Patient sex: M
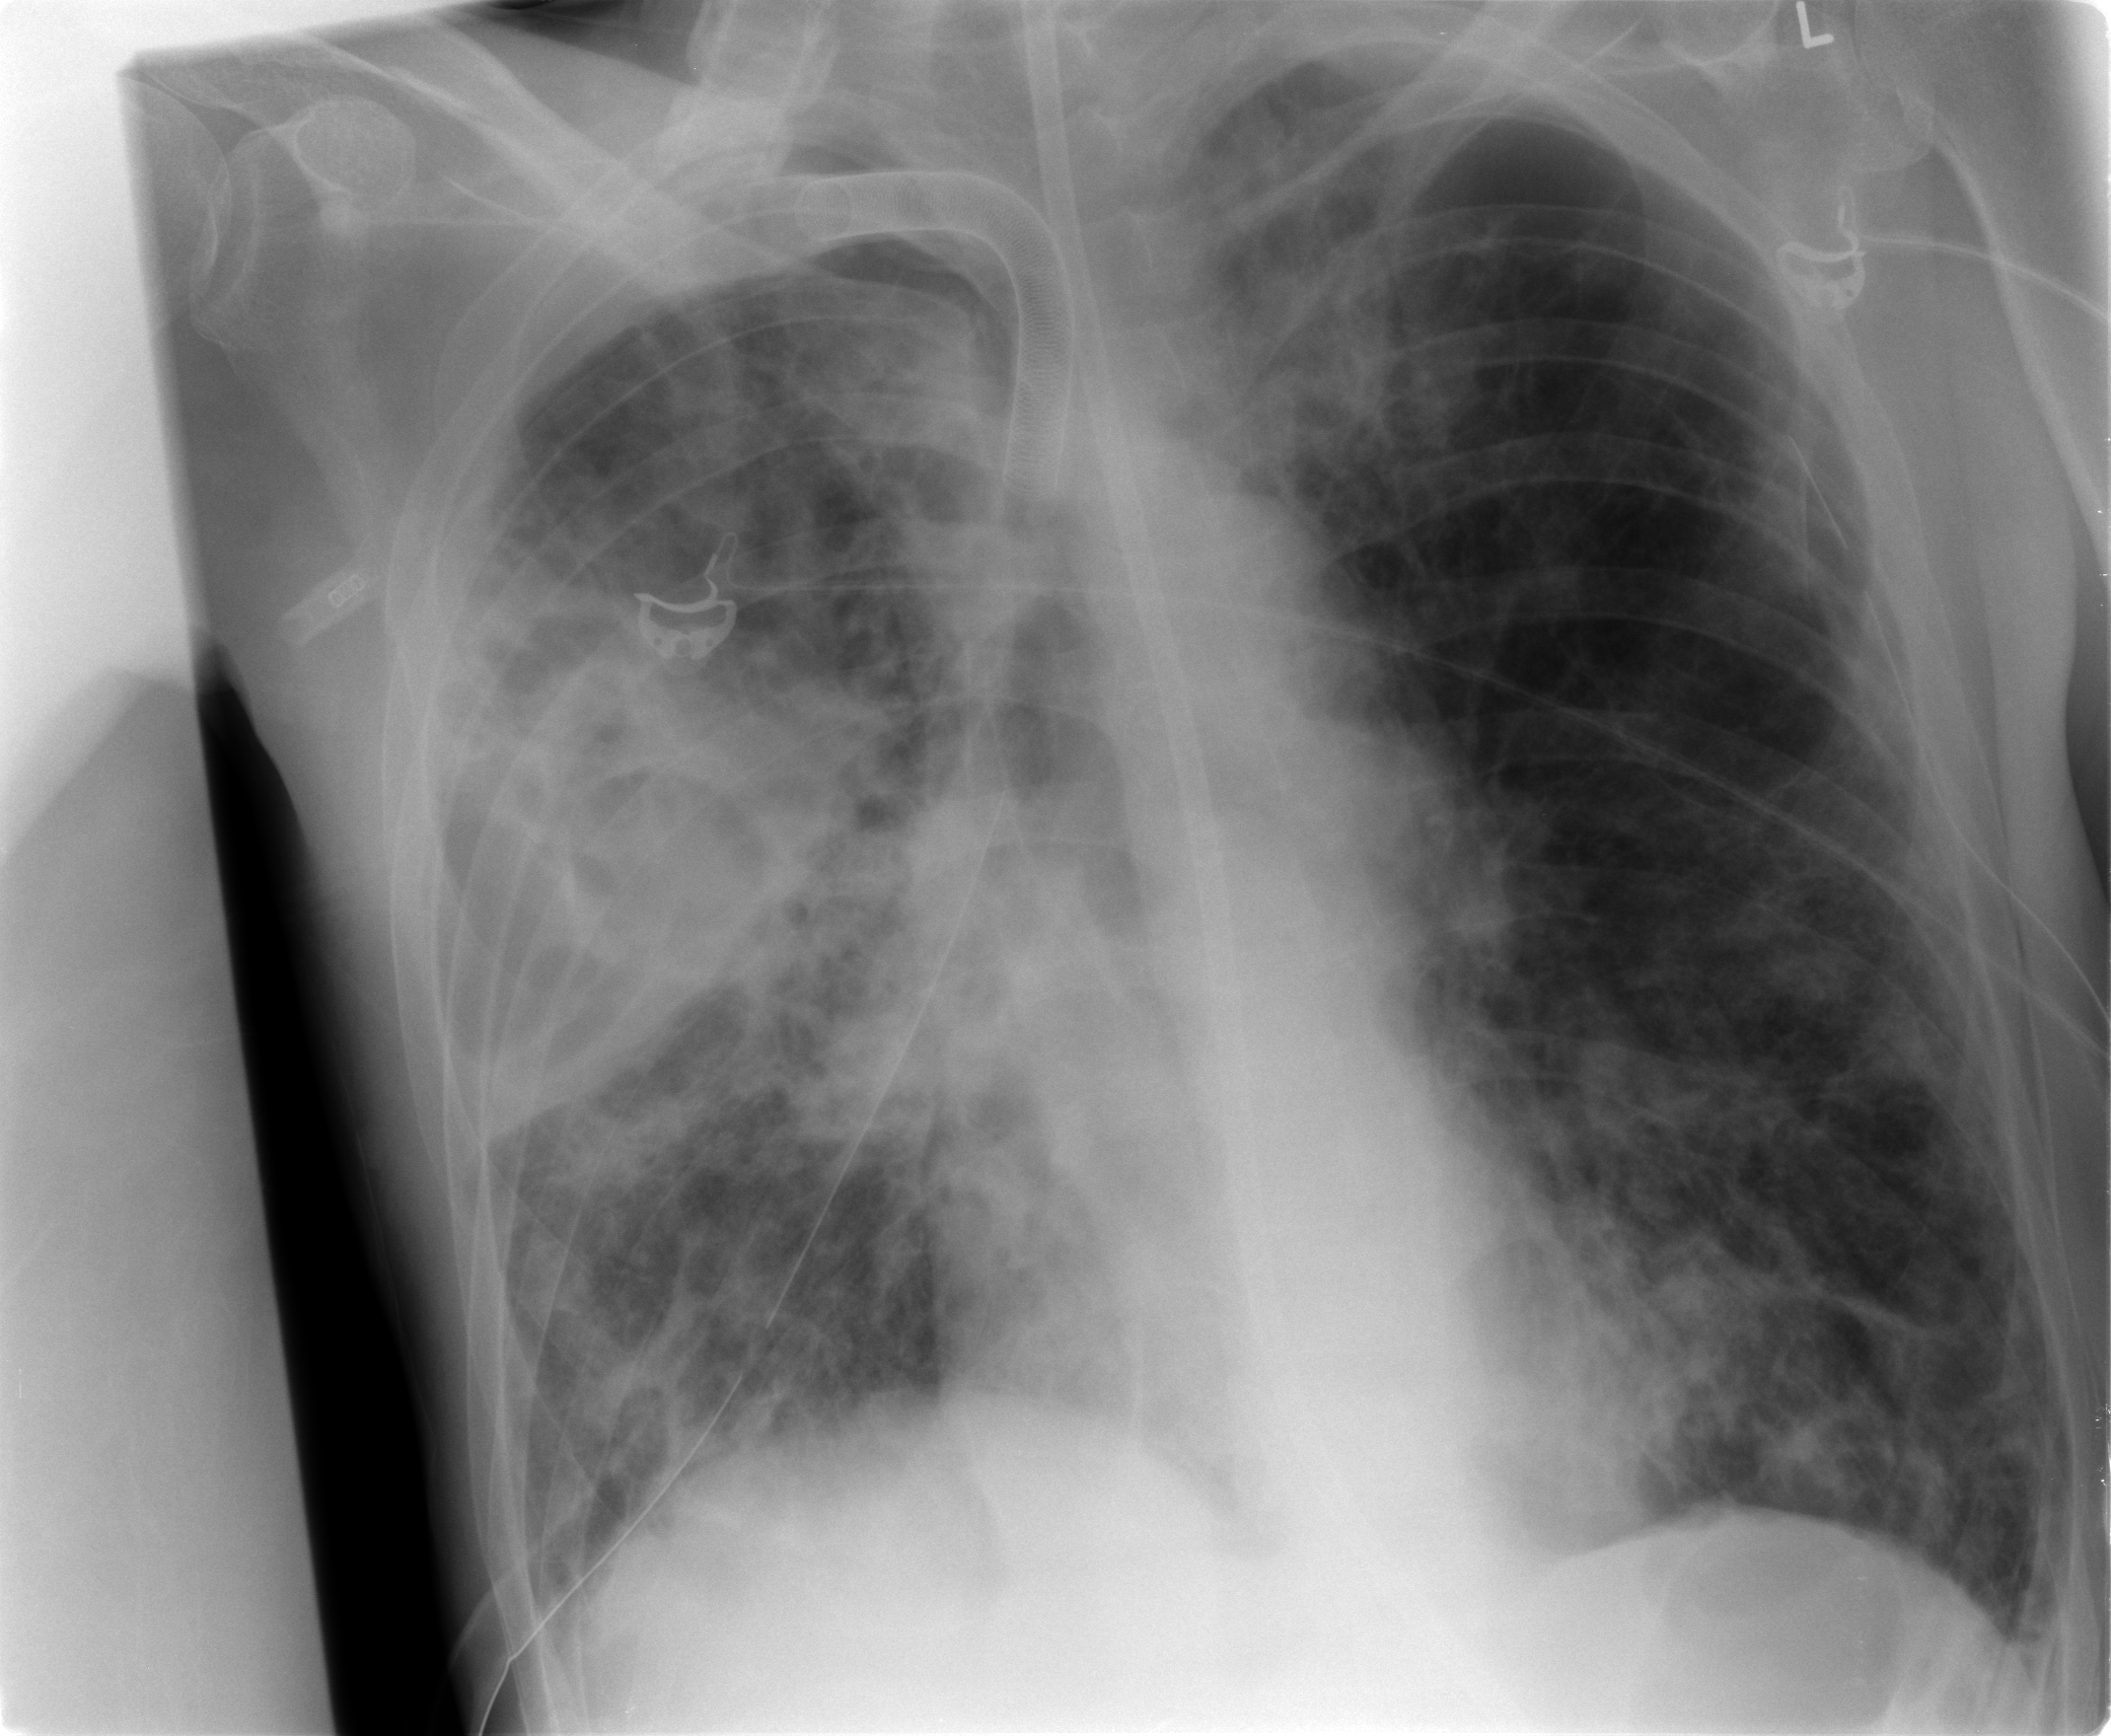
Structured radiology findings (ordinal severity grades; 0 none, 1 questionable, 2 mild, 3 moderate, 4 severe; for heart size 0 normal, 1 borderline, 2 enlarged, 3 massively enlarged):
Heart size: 0
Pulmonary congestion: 2
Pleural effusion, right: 0
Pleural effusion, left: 0
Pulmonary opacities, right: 2
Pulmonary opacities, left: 2
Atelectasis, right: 2
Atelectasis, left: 2